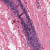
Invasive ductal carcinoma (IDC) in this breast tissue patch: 0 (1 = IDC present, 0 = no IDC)